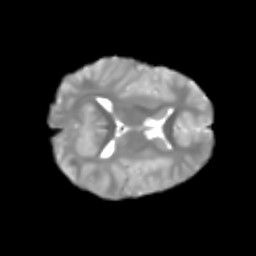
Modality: T2w
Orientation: axial
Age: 6
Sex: male
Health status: healthy